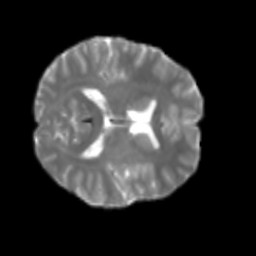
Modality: T2w
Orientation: axial
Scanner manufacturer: siemens
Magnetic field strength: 3 T
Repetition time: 4 s
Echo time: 0.0594 s